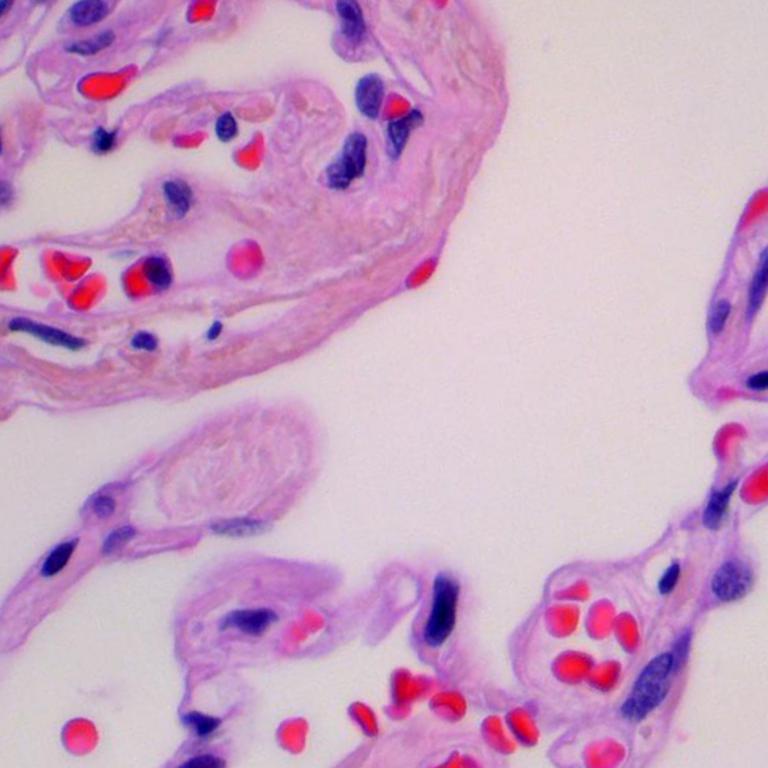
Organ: lung
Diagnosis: benign